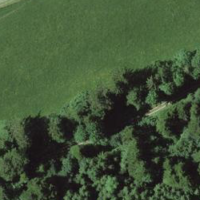
EUNIS habitat code: 41
Species observed at this site:
Androsace lactea